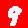
Digit: 9